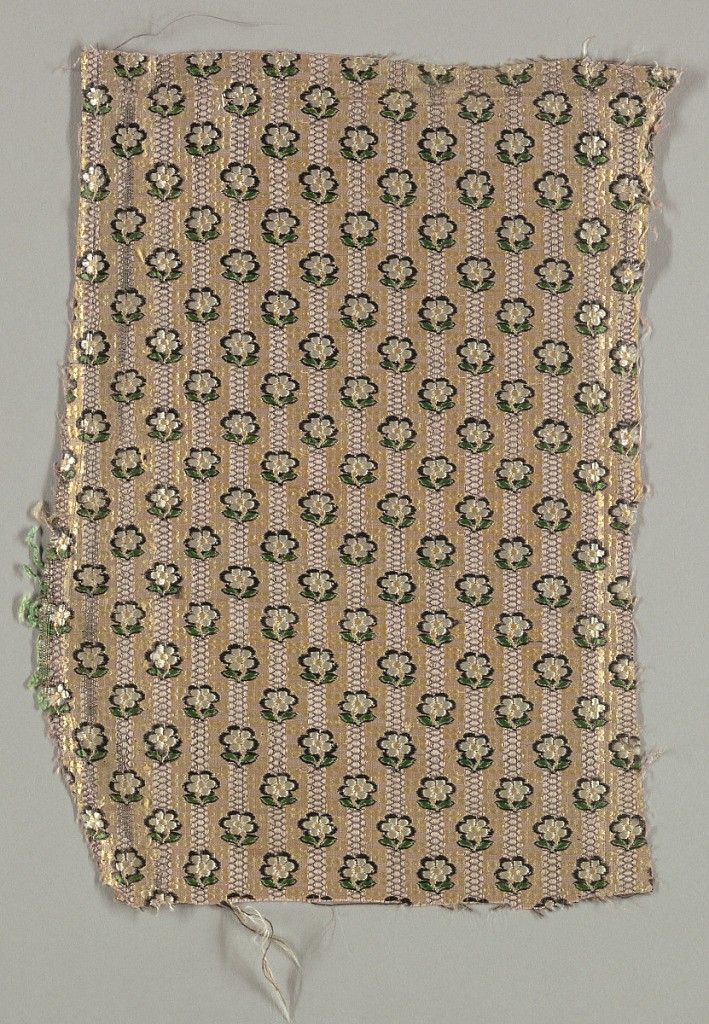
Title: Fragments
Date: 18th century
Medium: silk
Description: Two fragments of woven fabric showing offset rows of small flowers (alternate rows counterfaced) on top of violet stripes on a yellow background patterned with tiny yellow flowers.